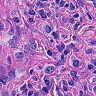
Metastatic tissue present: yes